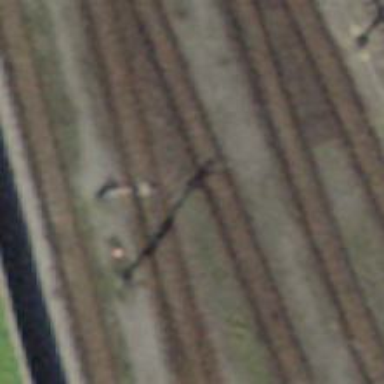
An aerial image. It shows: Railway switch.